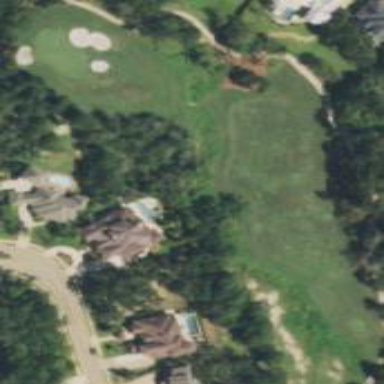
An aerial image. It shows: Rough area on grassy golf course.